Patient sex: F
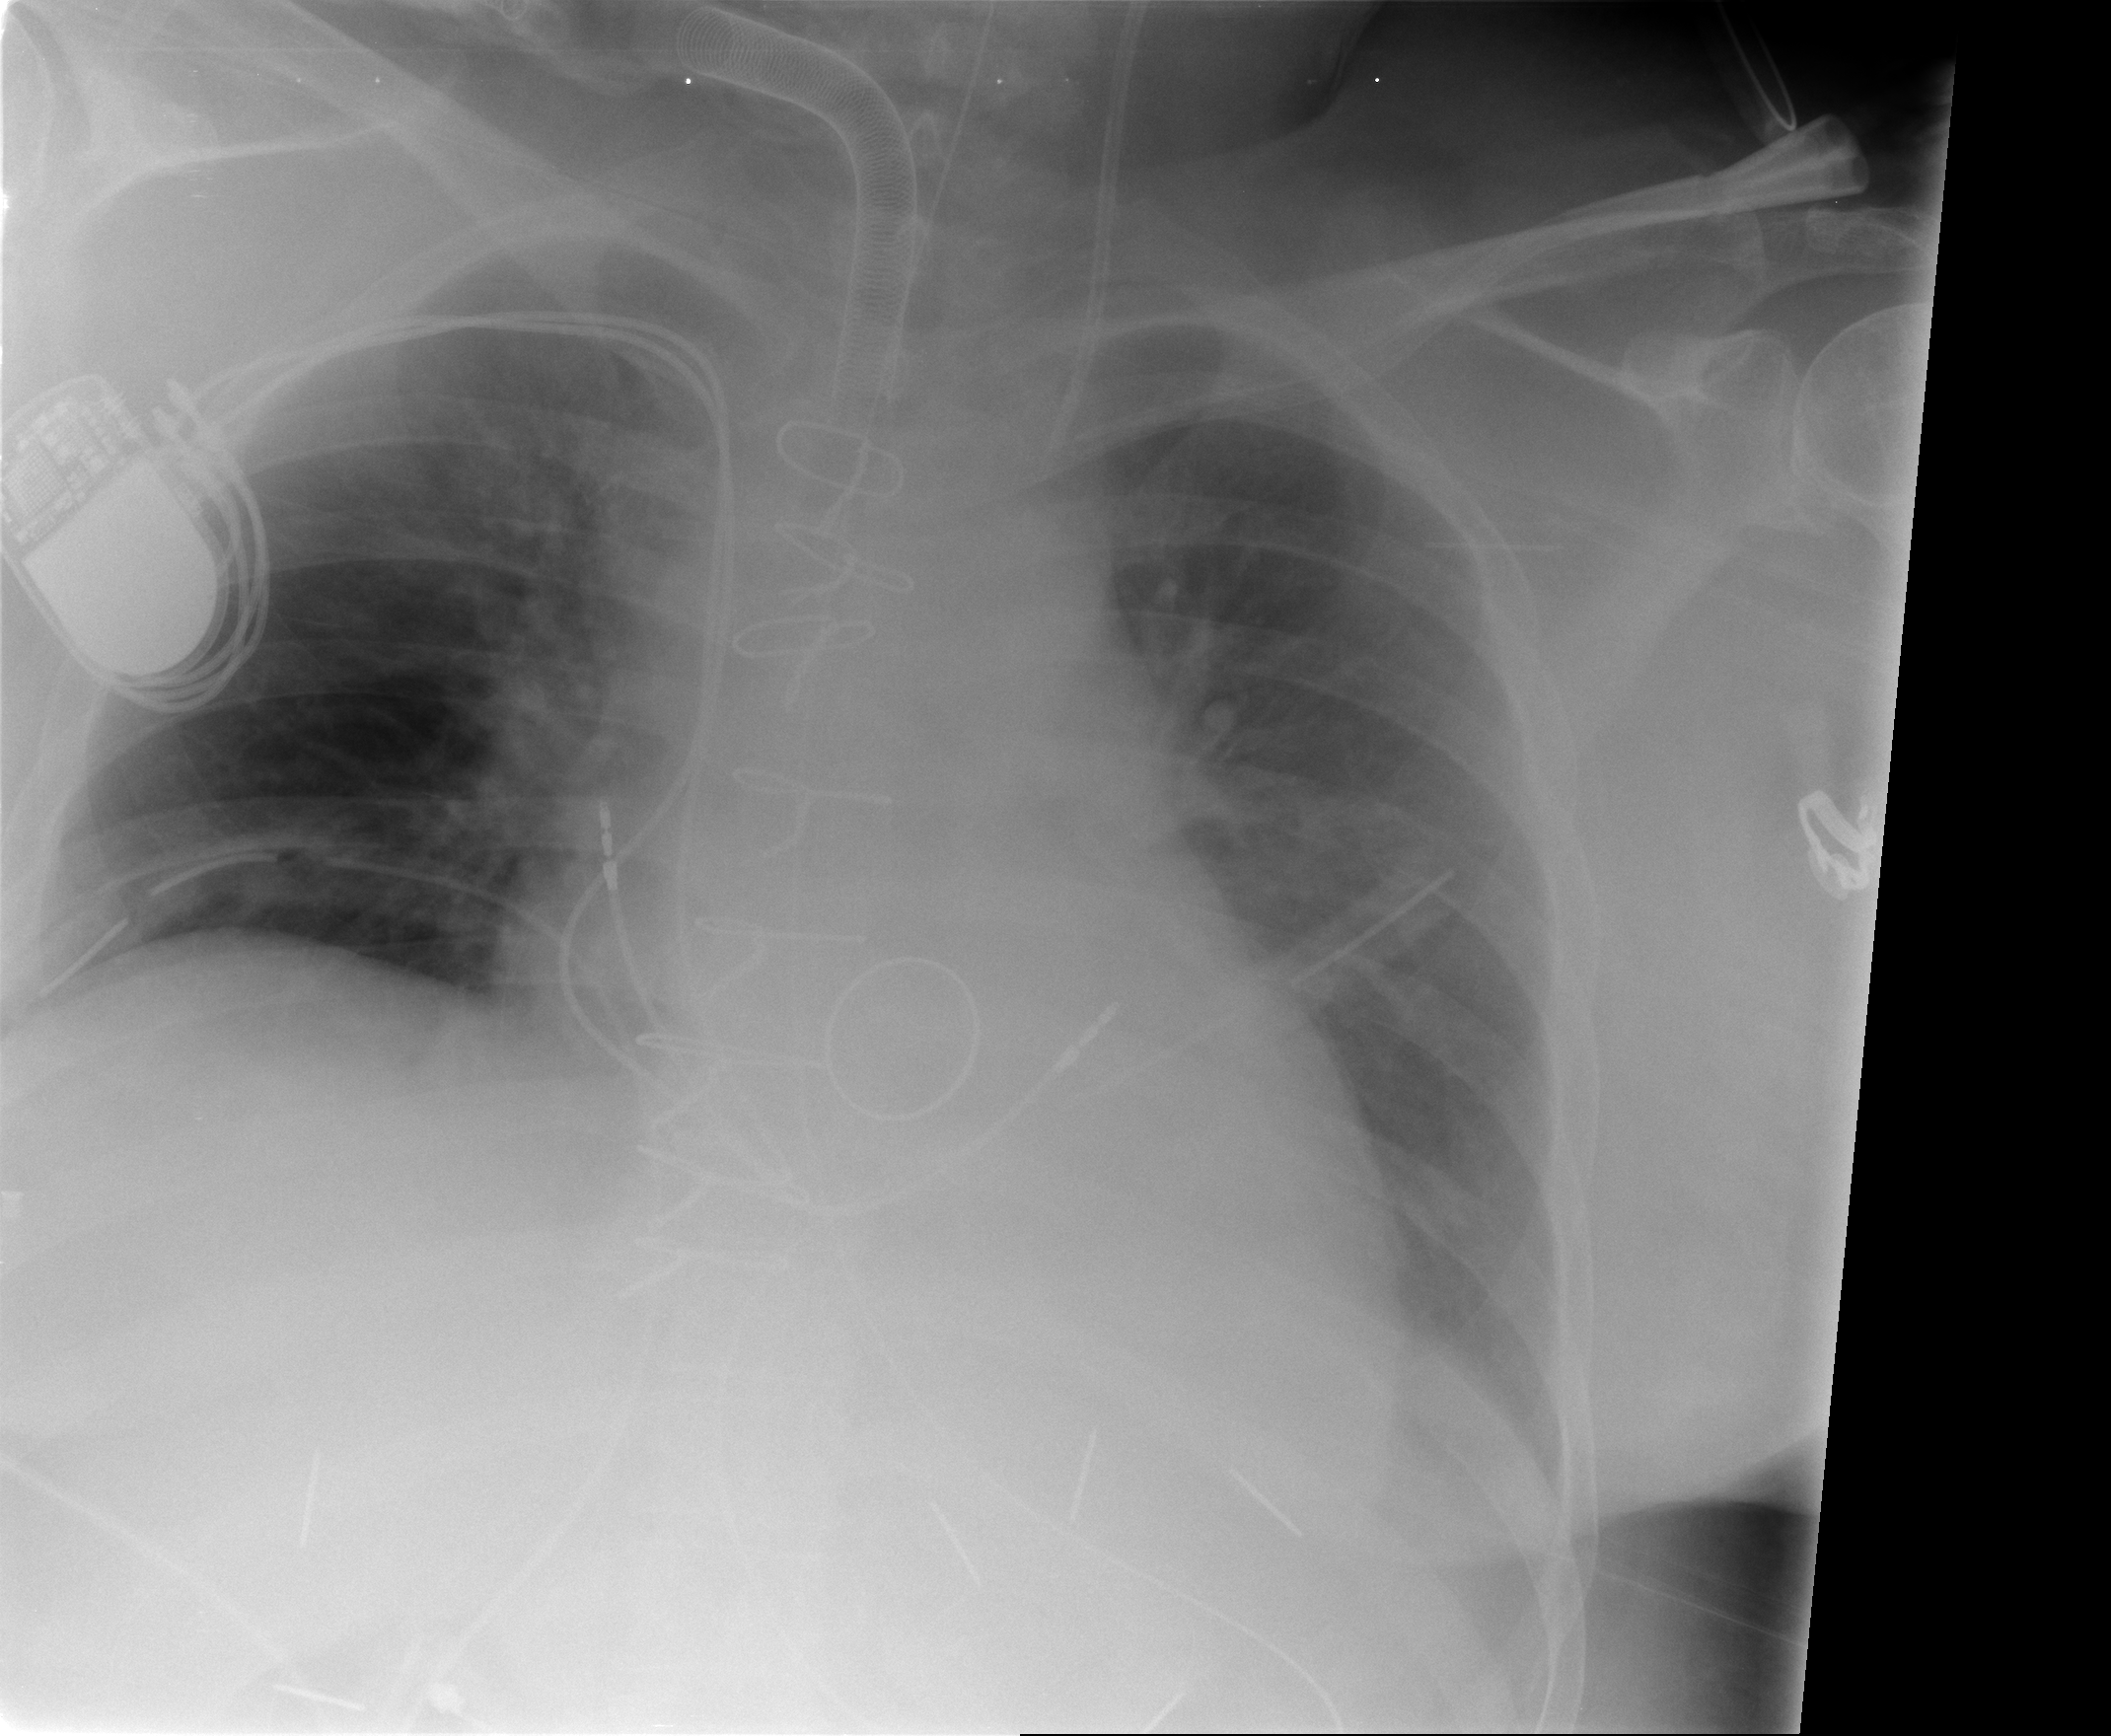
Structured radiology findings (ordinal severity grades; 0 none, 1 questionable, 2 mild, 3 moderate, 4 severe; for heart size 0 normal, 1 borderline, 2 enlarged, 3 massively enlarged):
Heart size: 2
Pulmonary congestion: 2
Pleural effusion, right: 0
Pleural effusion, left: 2
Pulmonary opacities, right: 2
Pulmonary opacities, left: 0
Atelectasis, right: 0
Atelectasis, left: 2